Question: I was wondering if there was any way to feature a custom title with my own drawable -- and then subsequently put a progress bar in the title layout so that it acts like the built in android progress bar.
In my code -- I want to be able to call 'setProgressBarIndeterminateVisibility(true)' and have that display the progress bar in my custom title bar.
Is this possible?
I have set up my application theme so that it uses a custom title -- but I don't how or where to put the progress bar in that layout.
Thanks in advance.
EDIT: Right now I use my own theme that looks something like this:
'''
<style parent="android:Theme.Light.NoTitleBar" name="BaseTheme">
<item name="android:windowBackground">@drawable/splash_bg</item>
<item name="android:windowTitleStyle">@style/TitleBackground</item>
</style>
'''
With the title background style as :
'''
<style name="TitleBackground" parent="android:WindowTitleBackground">
<item name="android:background">@drawable/title_bar</item>
</style>
'''
To give everyone a better idea -- something like this.

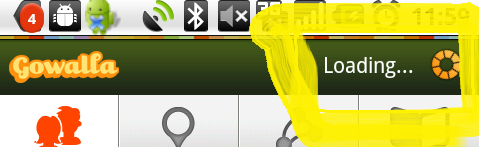
Answer: I believe the only way to do it is to use your own custom title bar. You COULD override the android code since its open source -- but that might be a bad idea. The best thing to do is to make a title bar layout and just '<include />' it in all the other layouts and maybe have a helper class to show and hide the progress bar.